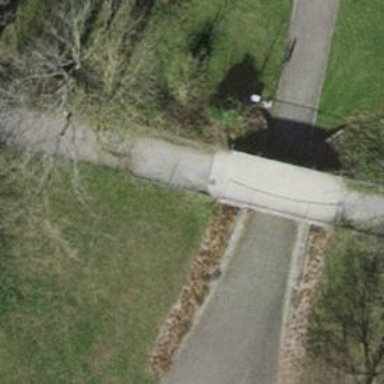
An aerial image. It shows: Concrete footway bridge.